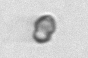
Label: Heterocapsa_rotundata